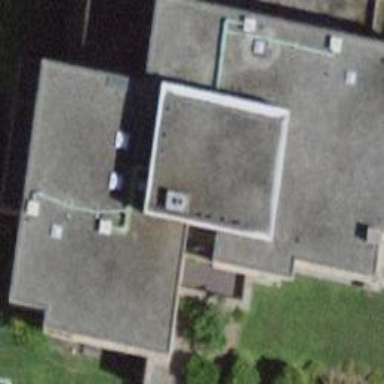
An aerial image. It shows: Cafe.